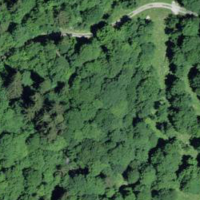
EUNIS habitat code: 32
Species observed at this site:
Rhododendron ferrugineum